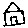
Label: house